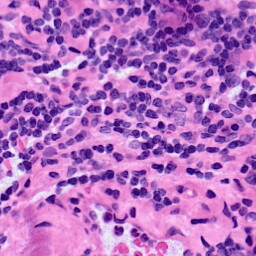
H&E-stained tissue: LymphNode